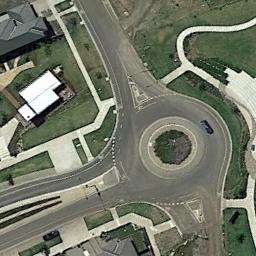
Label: roundabout